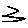
Label: zigzag